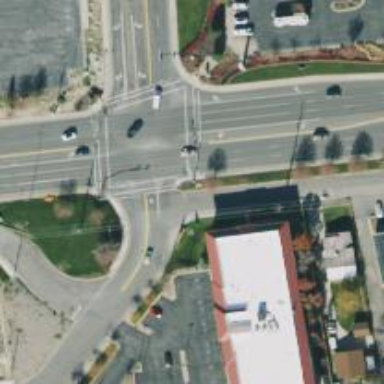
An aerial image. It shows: Crossing with marked lines on the road.